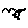
Label: bird